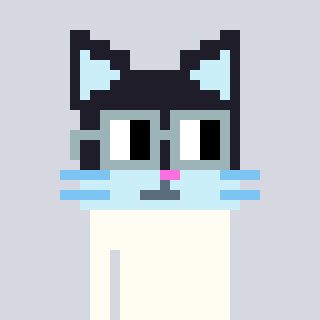
a pixel art character with square dark gray glasses, a cat-shaped head and a darkpink-colored body on a cool background